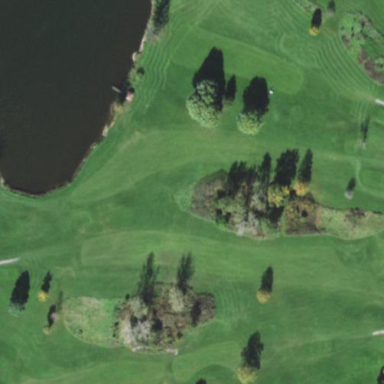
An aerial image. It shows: Golf fairway in the image.